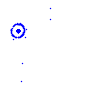
Particle: pion